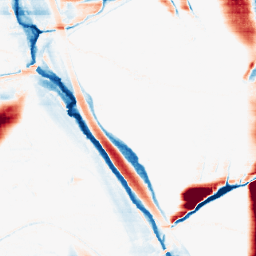
Category: morphological
Decomposition family: morphological_rect
Decomposition parameters: operation: average
width: 50
height: 5
Upsampling method: sinc_blackman
Upsampling parameters: scale: 8
kernel_size: 16
Upsampling scale: 8